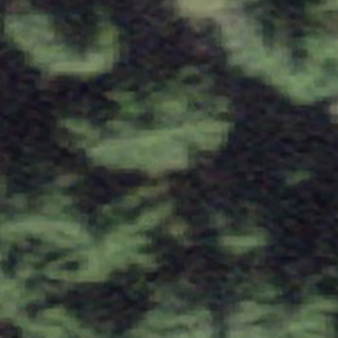
Label: other